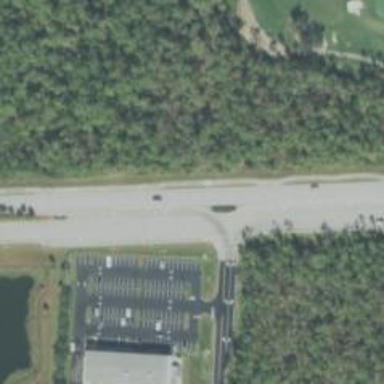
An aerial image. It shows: Secondary link road.